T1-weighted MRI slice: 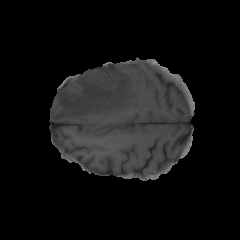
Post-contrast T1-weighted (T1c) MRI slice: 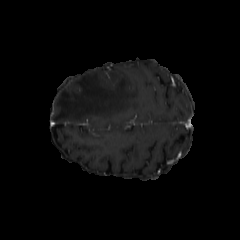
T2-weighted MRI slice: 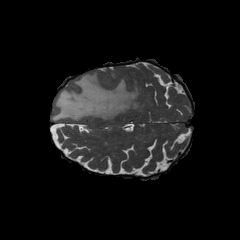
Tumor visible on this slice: yes